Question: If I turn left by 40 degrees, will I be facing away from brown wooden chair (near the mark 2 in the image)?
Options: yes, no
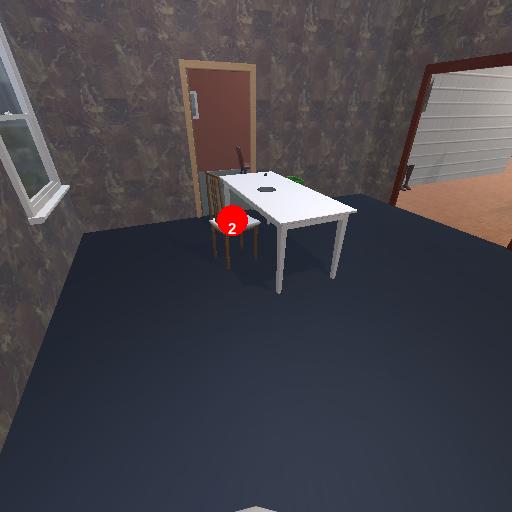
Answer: yes